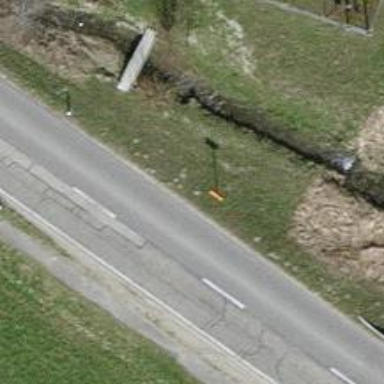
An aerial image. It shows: Aerial marker.